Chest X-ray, AP view. Patient: 51 years old, sex M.
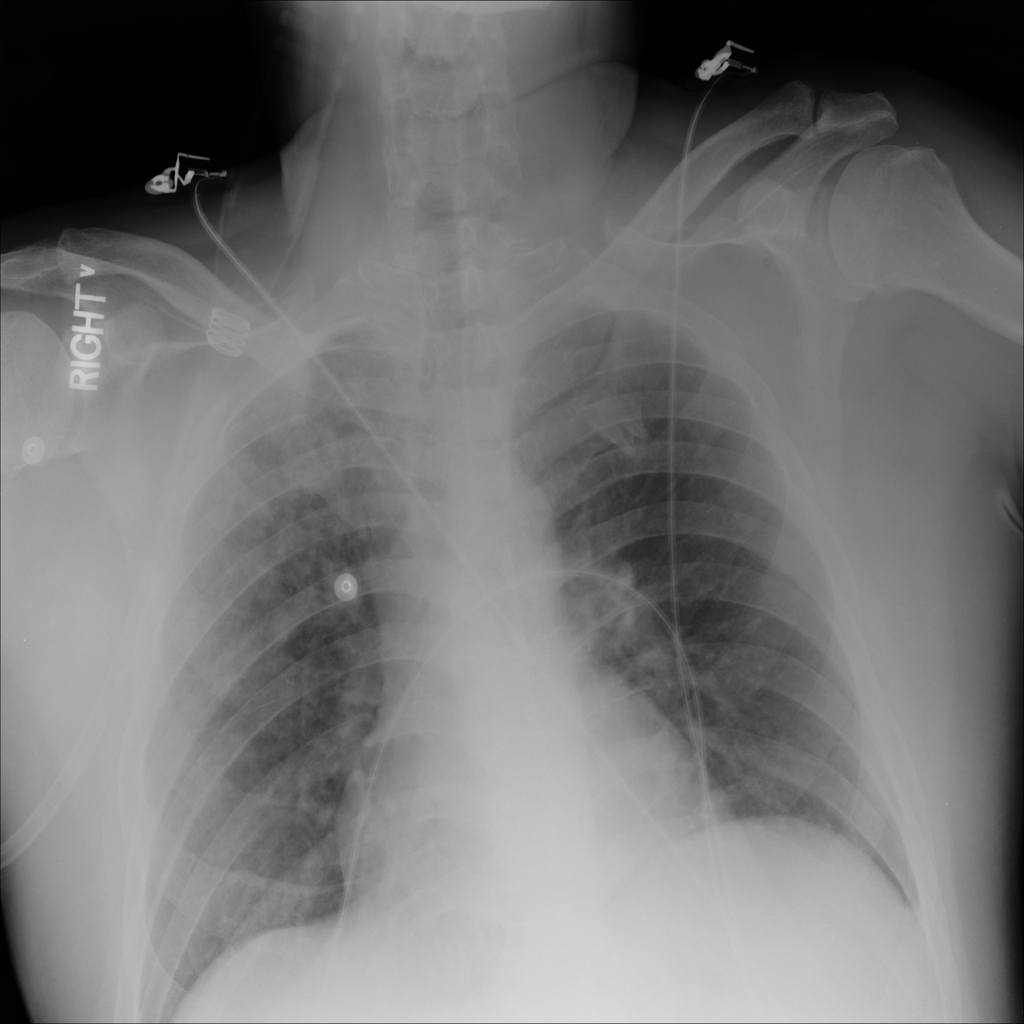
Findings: No Finding